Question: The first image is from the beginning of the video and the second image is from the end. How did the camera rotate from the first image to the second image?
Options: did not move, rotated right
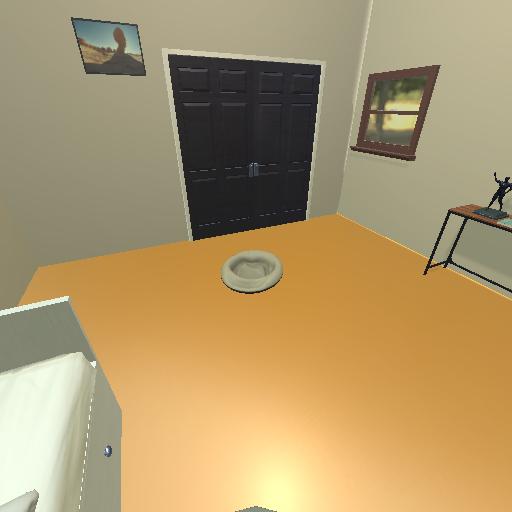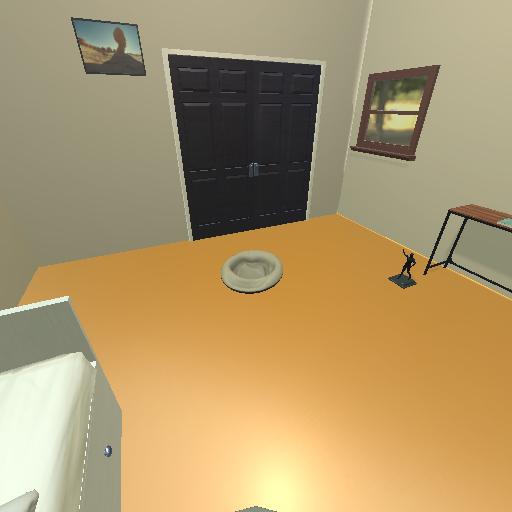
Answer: did not move